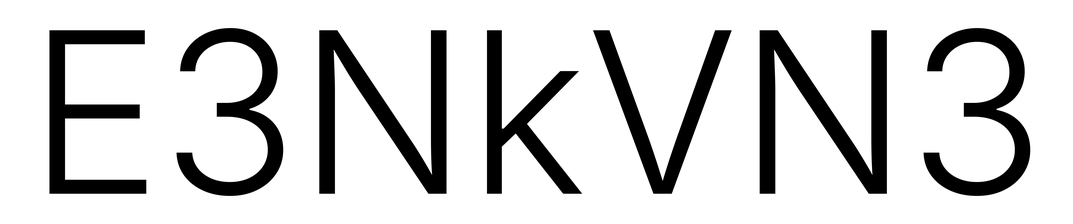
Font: Inter_Light